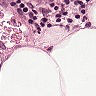
Metastatic tissue present: no